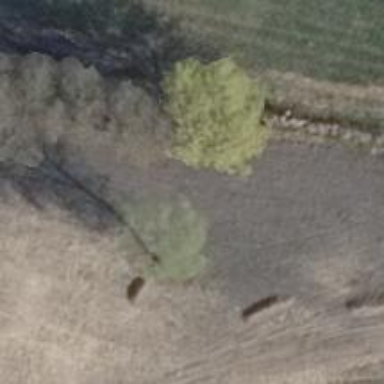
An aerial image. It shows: Row of trees in natural setting.